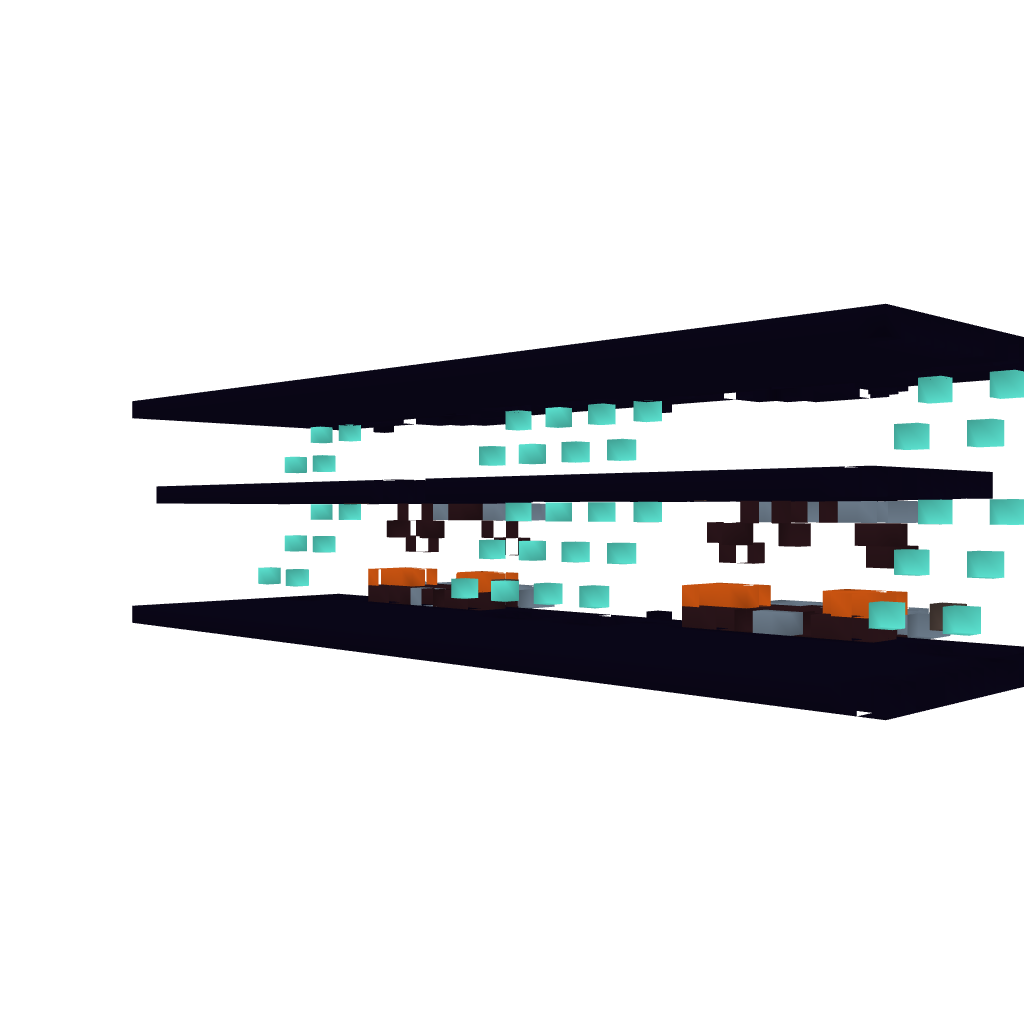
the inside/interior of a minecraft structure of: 2 Story stackable mansion